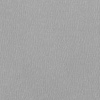
Atmospheric dust classification: dusty